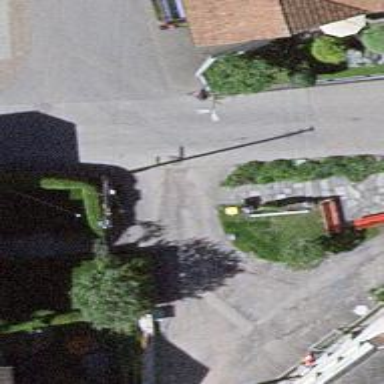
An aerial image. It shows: Post box is visible.